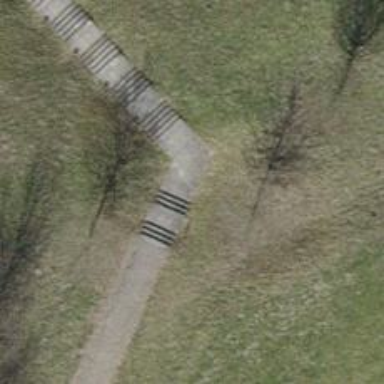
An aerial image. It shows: Asphalt footway.